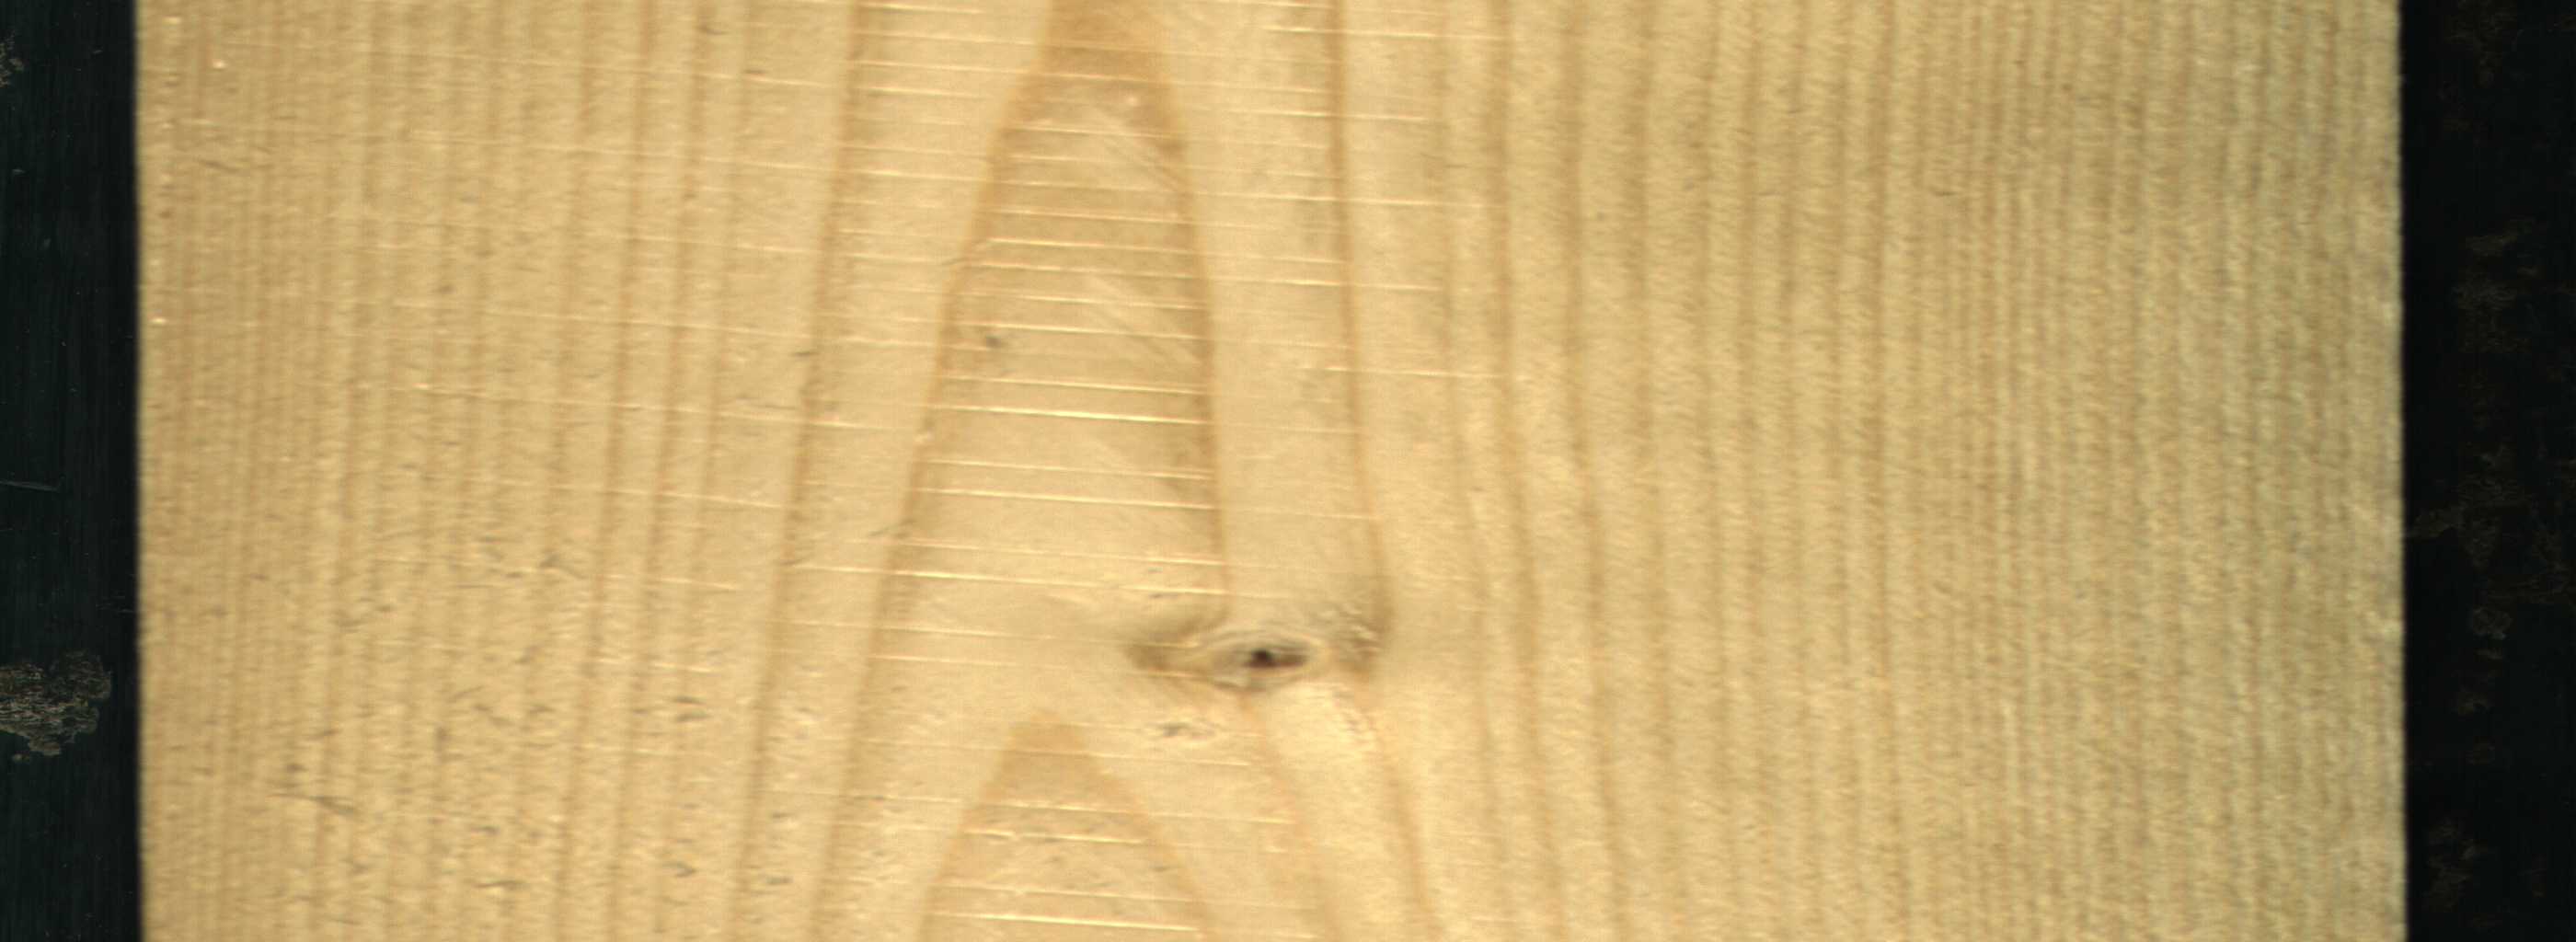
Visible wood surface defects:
Live_Knot